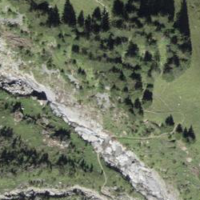
EUNIS habitat code: 23
Species observed at this site:
Astrantia major